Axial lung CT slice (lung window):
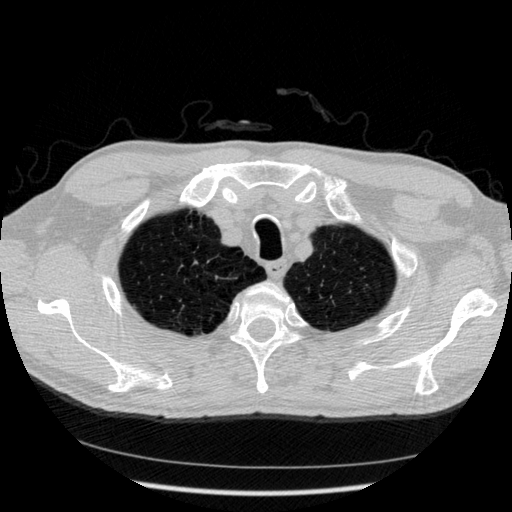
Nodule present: no